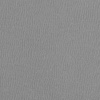
Atmospheric dust classification: dusty